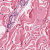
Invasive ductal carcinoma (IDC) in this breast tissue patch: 0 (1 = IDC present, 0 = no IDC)